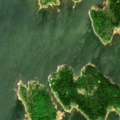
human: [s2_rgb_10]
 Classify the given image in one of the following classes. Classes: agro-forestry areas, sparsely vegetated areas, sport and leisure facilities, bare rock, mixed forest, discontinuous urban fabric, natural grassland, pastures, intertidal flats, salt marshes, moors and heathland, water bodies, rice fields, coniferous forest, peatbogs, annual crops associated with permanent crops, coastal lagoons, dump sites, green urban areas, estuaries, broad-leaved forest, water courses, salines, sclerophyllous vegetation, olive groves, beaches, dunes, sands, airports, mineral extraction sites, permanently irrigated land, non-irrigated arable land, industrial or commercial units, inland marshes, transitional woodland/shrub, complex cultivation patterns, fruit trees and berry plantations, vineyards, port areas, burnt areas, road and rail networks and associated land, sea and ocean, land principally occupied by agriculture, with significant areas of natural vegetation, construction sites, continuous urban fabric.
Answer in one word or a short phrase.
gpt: mixed forest, sea and ocean